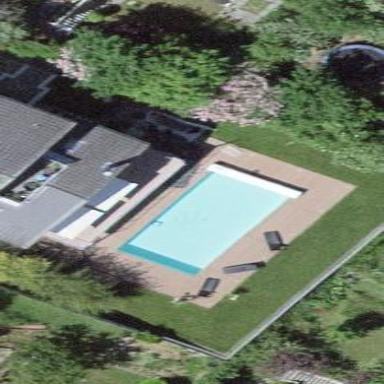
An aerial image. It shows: Swimming pool located in leisure land.